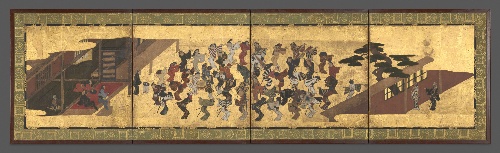
Title: 風流踊図 屏風|Festive Dancing at a Samurai Residence (Fūryū odori zu byōbu)
Artist: Unidentified artist
Date: ca. 1660
Object type: Screen
Classification: Paintings
Medium: Four-panel folding screen; ink and color on paper
Culture: Japan
Period: Edo period (1615–1868)
Dimensions: 19 13/16 × 70 7/8 in. (50.4 × 180 cm)
Department: Asian Art
Credit line: Mary and Cheney Cowles Collection, Gift of Mary and Cheney Cowles, 2018
Accession year: 2018
Repository: Metropolitan Museum of Art, New York, NY
Tags: Men|Women|Dancing